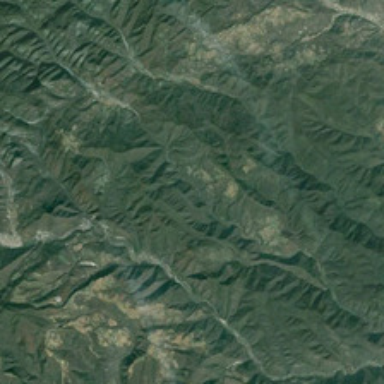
It is a piece of green mountain .